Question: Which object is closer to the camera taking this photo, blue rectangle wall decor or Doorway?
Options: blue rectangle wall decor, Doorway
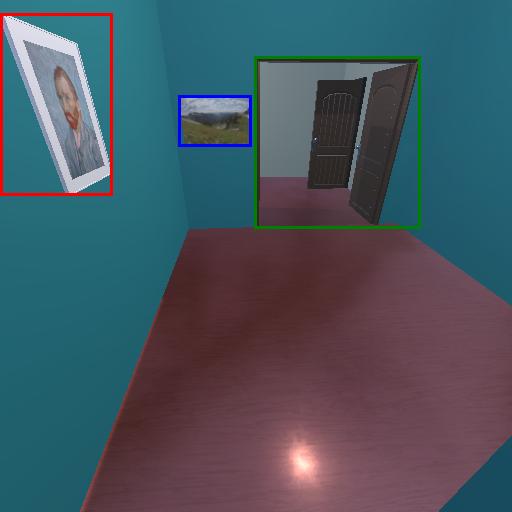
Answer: blue rectangle wall decor